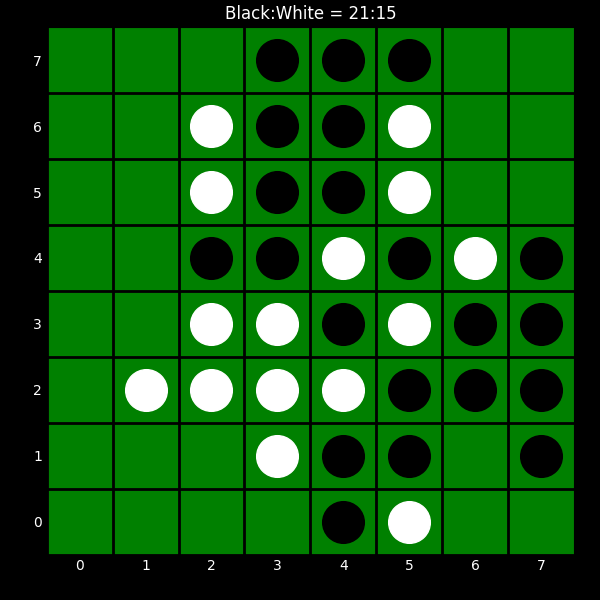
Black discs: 21
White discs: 15